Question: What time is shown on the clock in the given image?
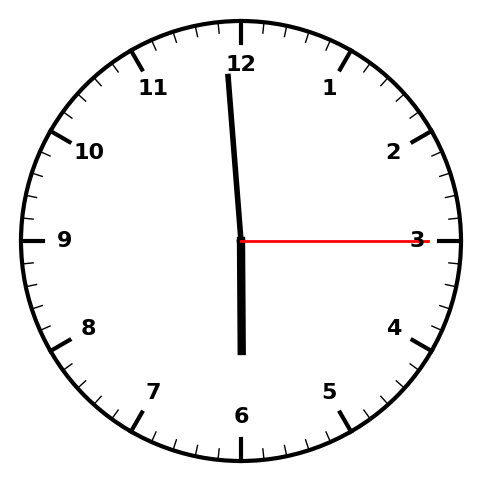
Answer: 05:59:15